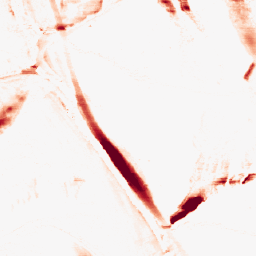
Category: morphological
Decomposition family: morphological_ellipse
Decomposition parameters: operation: opening
width: 5
height: 30
Upsampling method: nearest
Upsampling parameters: scale: 2
Upsampling scale: 2